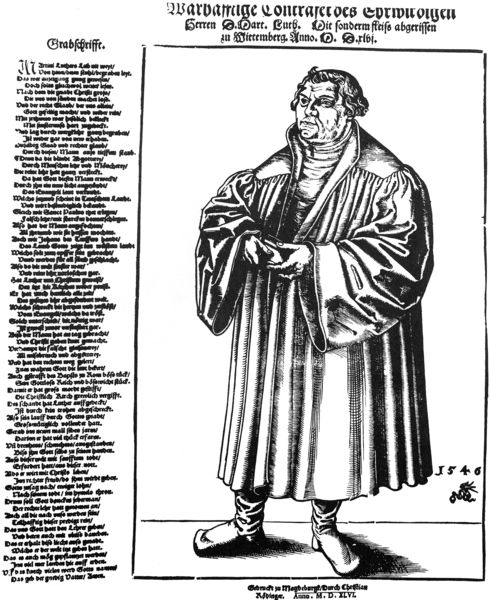
Titel: Bildnis des Martin Luther
Künstler: Lucas d.J. Cranach
Institution: (Seriendruck)
Schlagwörter: mann, umhang, weiß, frisur, haar, mund, nase, profil, schwarz, stirn, bibel, falten, kragen, rahmen, tod, ärmel, bild, bildnis, hände, portrait, porträt, signatur, gewand, haare, mantel, pose, stehend, locken, holzschnitt, schrift, papier, schuhe, datierung, grafik, graphik, dick, inschrift, datum, grimmig, zahlen, robe, deutsch, jahreszahl, buch, druck, hochdruck, radierung, stich, titel, seite, illustration, text, überschrift, stiefel, ganzfigur, talar, zahl, grab, mittelalter, luther, fraktur, drachen, these, latein, graphil, martin, spalte, martin luther, seriendruck, anzeige, thesen, reformator, theologe, protestanten, cranach, signet, schwarzweis, einblattholzschnitt, sinet, wittenberg, schwabacher, fünfzehn, 1546, 1540, grabschrift, mittelalter luther mönch, cranack, schwabbacher, grabschrifft